Field crop: tomato
Growth stage: 1
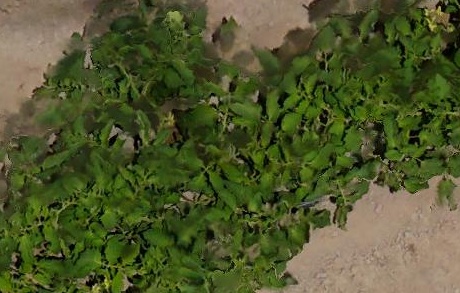
Species: tomato